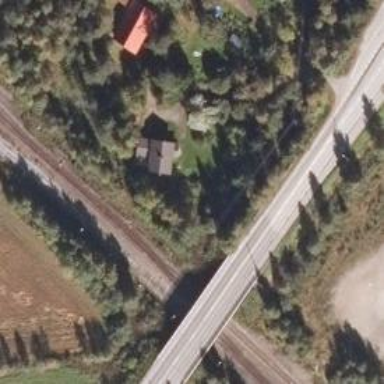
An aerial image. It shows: Continuous rail for railway.